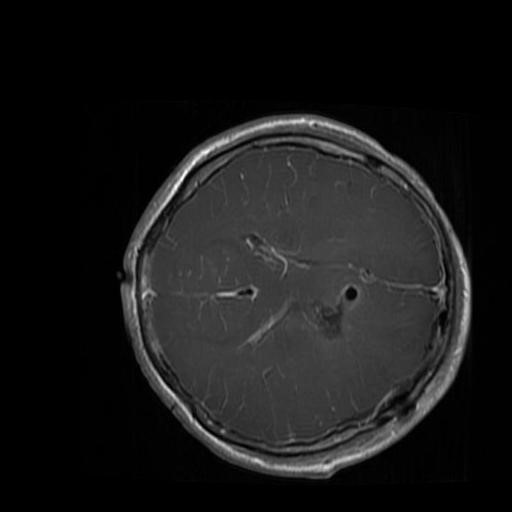
Label: brain_glioma